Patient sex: F
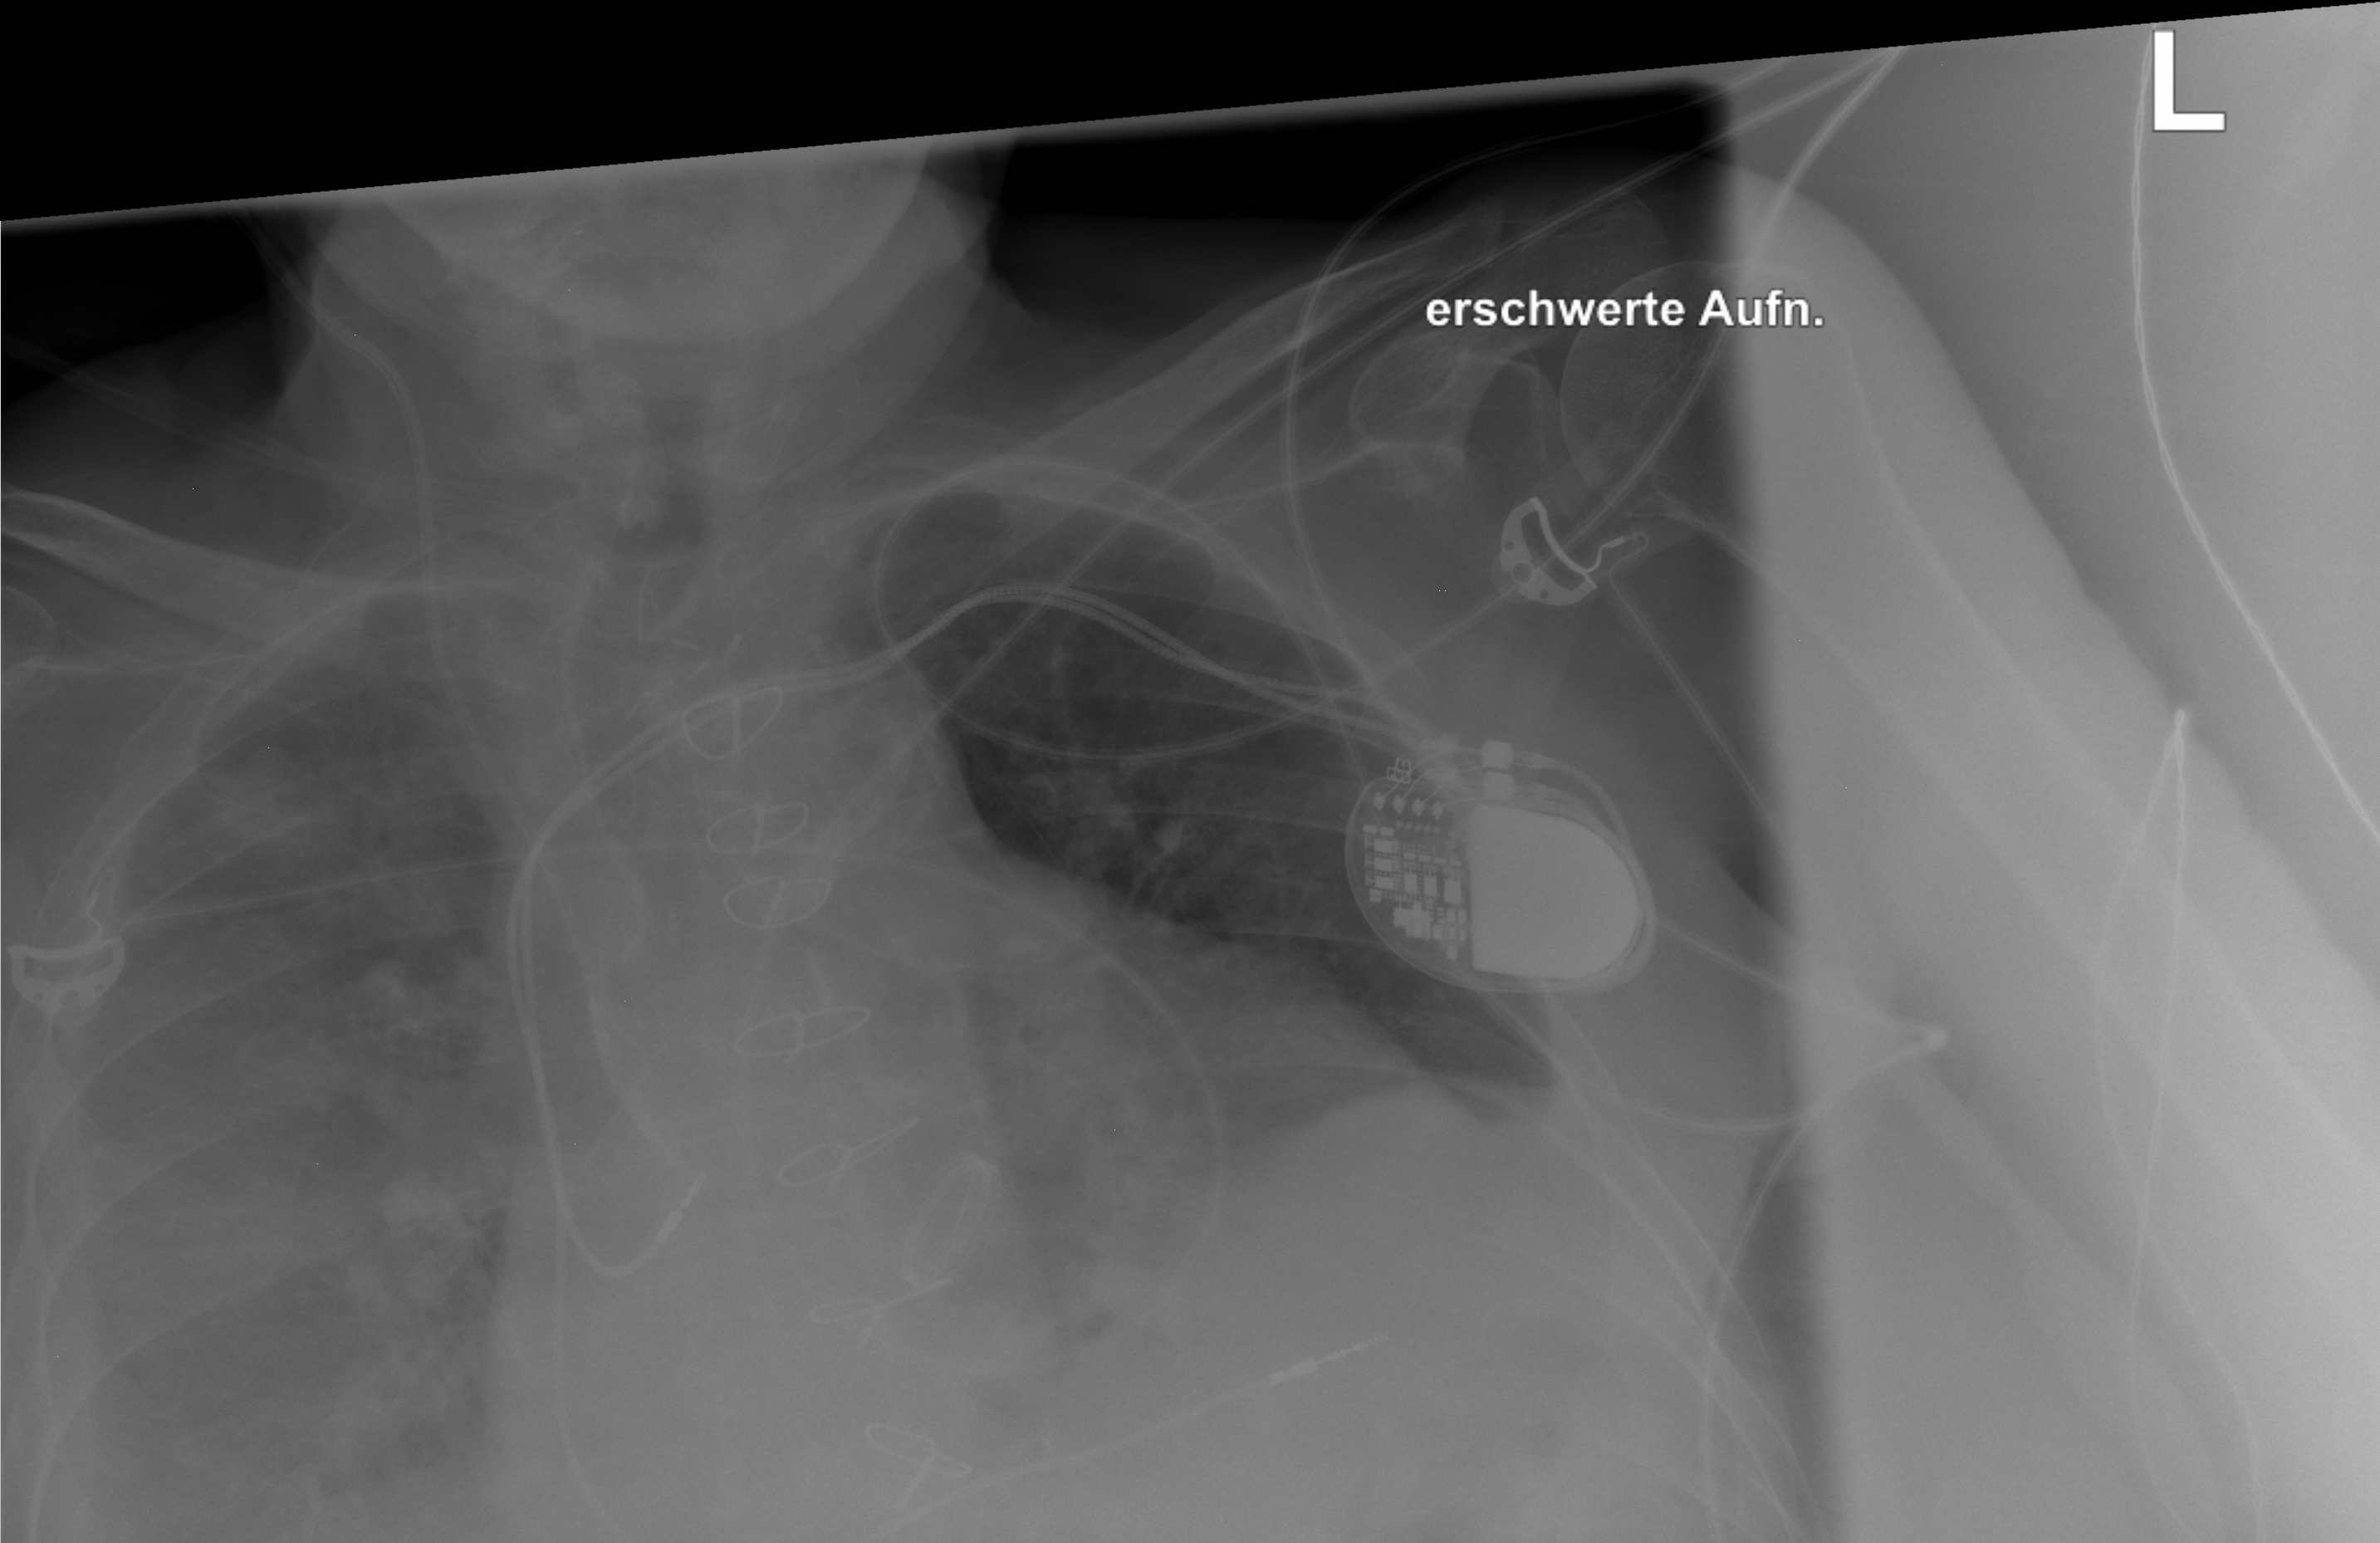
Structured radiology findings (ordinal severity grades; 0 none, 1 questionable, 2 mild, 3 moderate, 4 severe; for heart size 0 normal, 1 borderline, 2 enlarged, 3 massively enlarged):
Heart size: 2
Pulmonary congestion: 0
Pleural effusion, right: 3
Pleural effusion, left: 0
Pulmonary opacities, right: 1
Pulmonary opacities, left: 0
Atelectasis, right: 2
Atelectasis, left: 0